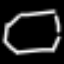
Label: octagon